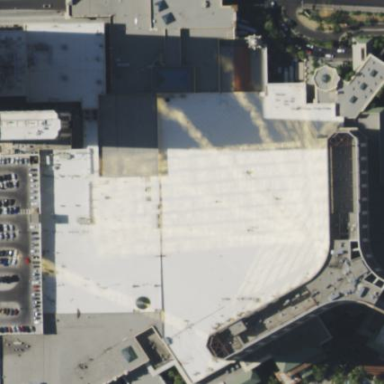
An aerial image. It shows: Hotel and casino building.